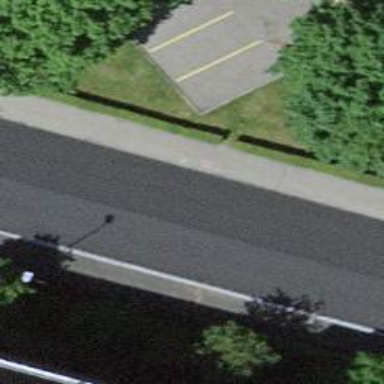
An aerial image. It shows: Bus stop with platform for public transport.